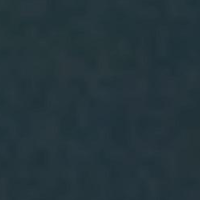
EUNIS habitat code: 14
Species observed at this site:
Passer domesticus
Columba livia